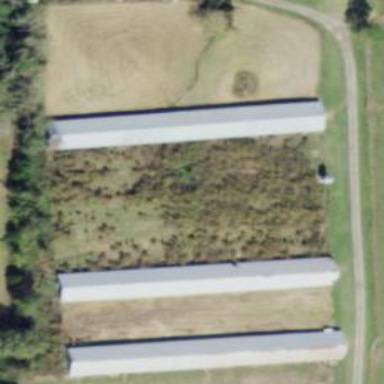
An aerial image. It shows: Poultry farmyard.